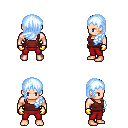
a pixel art fantasy rpg character, male body template, human, light skin, maroon pirate shirt, red pants, white cyan left-swept hairstyle, gold gloves, four views (front, back, left, right), 2x2 character sprite sheet, small pixel art, hard edges, no anti-aliasing